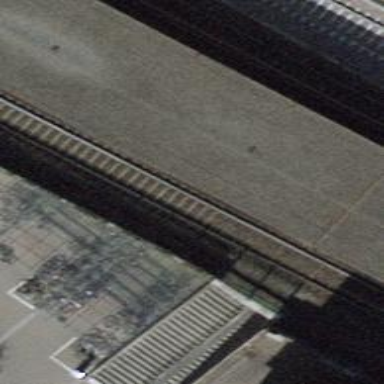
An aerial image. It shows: Stop position for public transport at railway stop.